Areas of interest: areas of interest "Changfu Palace Office Building"
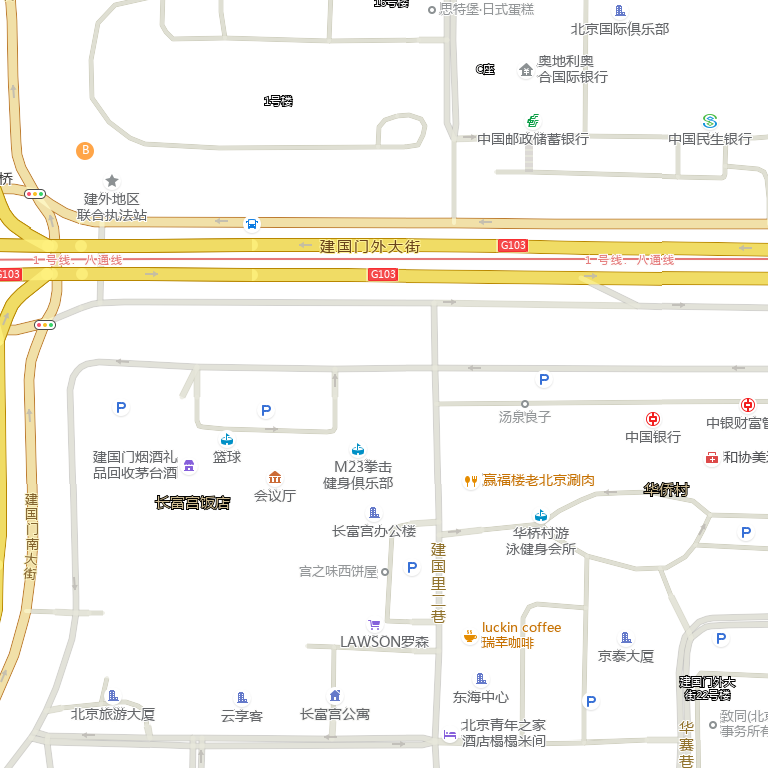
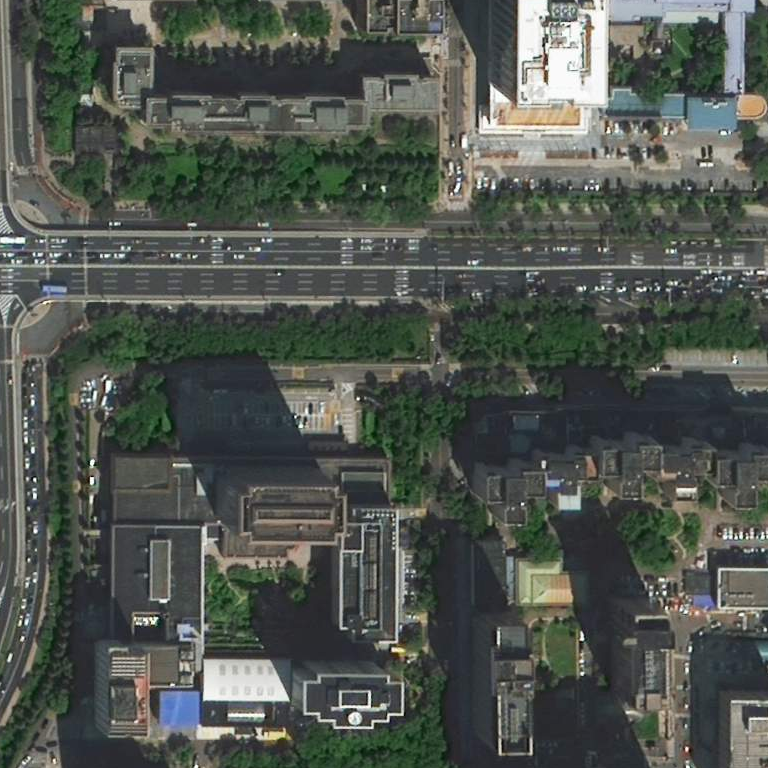